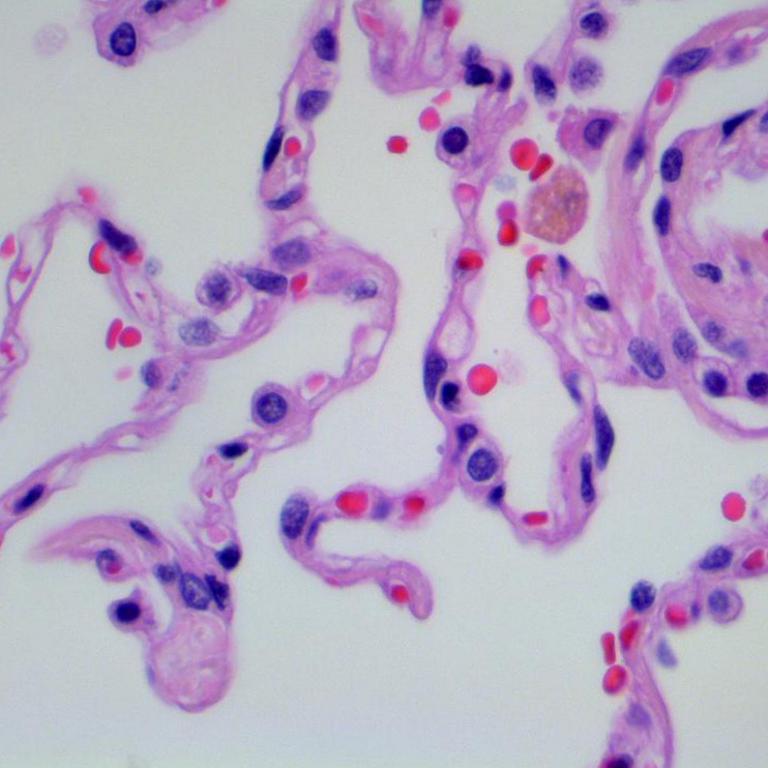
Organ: lung
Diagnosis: benign